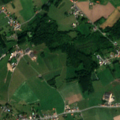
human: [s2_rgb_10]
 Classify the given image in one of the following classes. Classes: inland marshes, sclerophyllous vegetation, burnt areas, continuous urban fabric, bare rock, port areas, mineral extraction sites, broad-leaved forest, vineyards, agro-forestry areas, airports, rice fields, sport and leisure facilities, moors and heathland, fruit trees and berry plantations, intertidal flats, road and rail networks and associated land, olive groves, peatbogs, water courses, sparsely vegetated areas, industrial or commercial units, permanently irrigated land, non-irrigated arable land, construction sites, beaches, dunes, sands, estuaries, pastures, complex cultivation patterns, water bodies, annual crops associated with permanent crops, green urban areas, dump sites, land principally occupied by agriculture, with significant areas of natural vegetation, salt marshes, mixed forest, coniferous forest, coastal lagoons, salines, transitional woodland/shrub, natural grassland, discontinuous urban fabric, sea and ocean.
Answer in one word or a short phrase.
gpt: discontinuous urban fabric, non-irrigated arable land, pastures, complex cultivation patterns, land principally occupied by agriculture, with significant areas of natural vegetation, broad-leaved forest